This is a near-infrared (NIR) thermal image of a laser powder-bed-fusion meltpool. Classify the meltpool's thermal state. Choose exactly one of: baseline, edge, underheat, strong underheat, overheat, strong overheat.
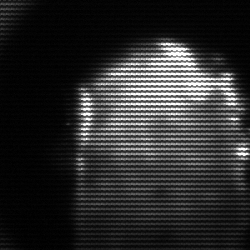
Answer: baseline